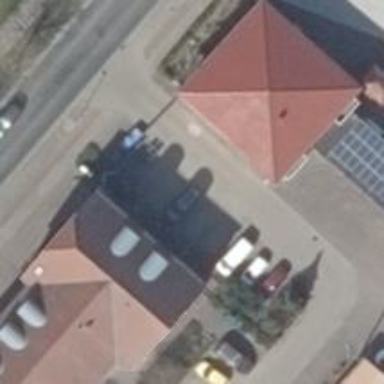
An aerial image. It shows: Residential building with pyramidal roof shape.